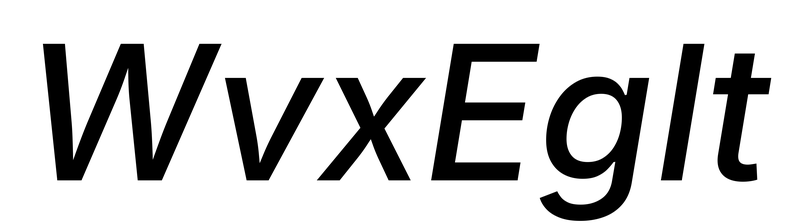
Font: Inter-Italic_Medium_Italic